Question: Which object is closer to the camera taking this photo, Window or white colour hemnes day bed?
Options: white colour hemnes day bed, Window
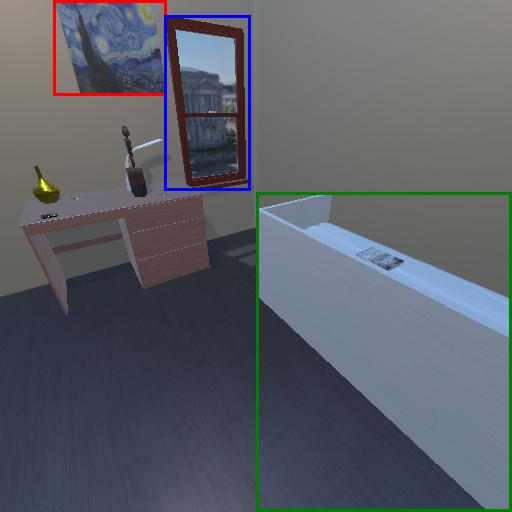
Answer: white colour hemnes day bed